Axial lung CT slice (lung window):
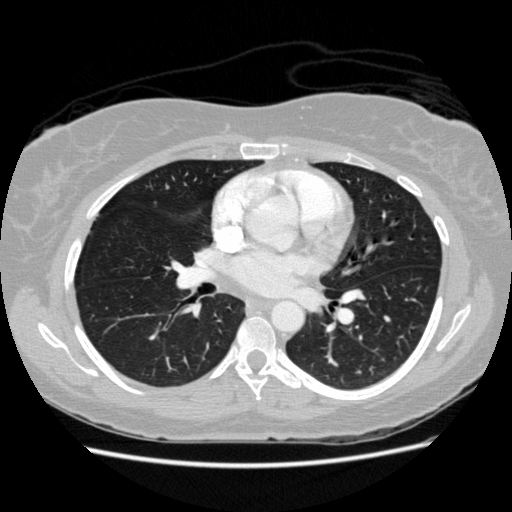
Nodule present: no